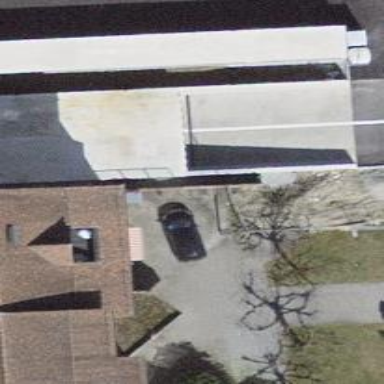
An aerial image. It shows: Parking entrance.